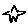
Label: star